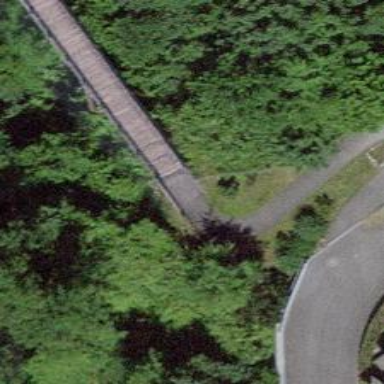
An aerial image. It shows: Footway on bridge.